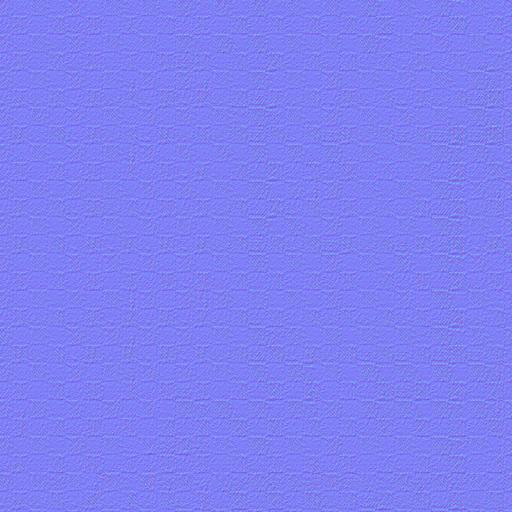
cloth fabric green